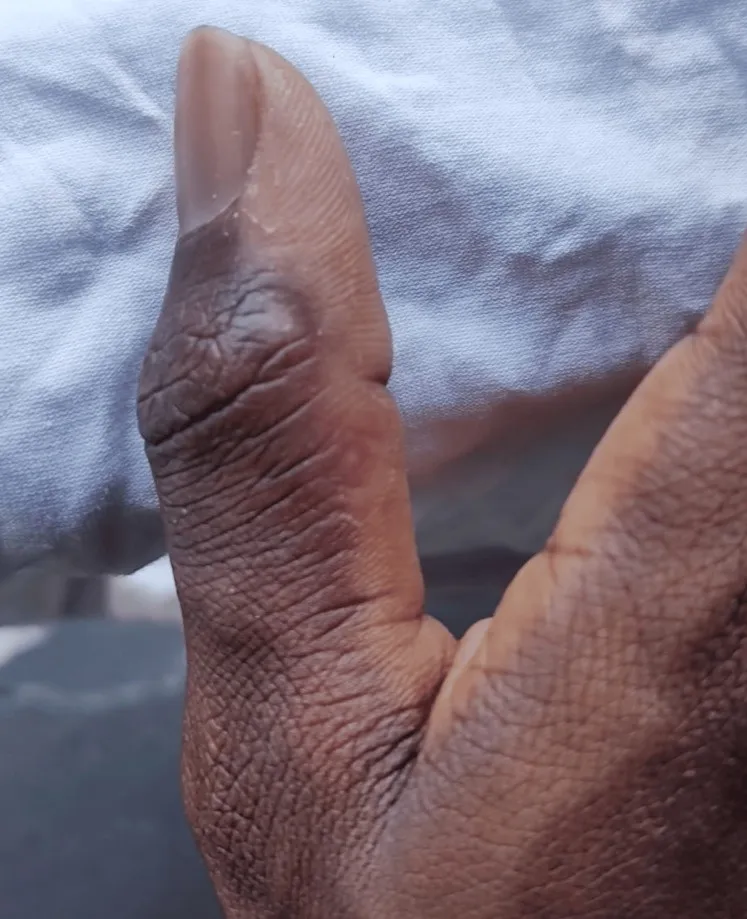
Healed lesions on the thumb covered by new skin after 27 days.
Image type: medical_photograph (skin_photograph)